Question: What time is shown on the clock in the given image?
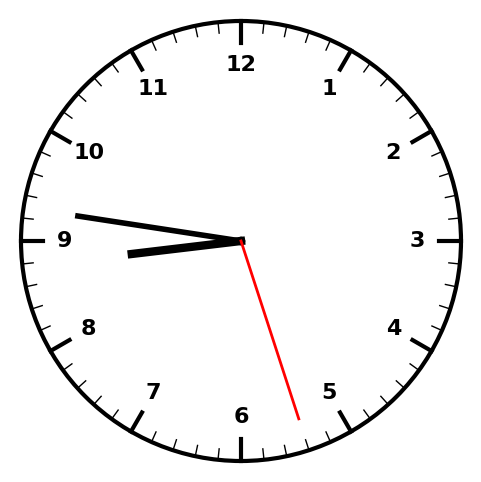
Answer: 08:46:27